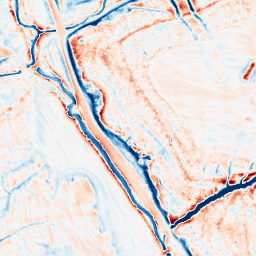
Category: edge_preserving
Decomposition family: guided
Decomposition parameters: radius: 4
eps: 0.1
Upsampling method: quadratic
Upsampling parameters: scale: 8
Upsampling scale: 8